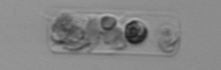
Label: Guinardia_delicatula_TAG_internal_parasite